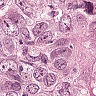
Metastatic tissue present: yes